Question: I want to create a form like the attached image. So far, <URL>.
'''
function gotoTask() {
var message = document.getElementById("goto").value;
goto_message.innerHTML = message;
}
function waitTask() {
var message = document.getElementById("wait").value;
wait_message.innerHTML = message;
}
'''
'''
body {
display: flex;
flex-direction: column;
align-items: center;
padding: 50px;
}
div.input_fields {
width: 50%;
display: flex;
justify-content: space-between;
align-items: center;
border: 1px solid #17375e;
border-radius: 15px;
padding: 10px 15px;
margin-bottom: 10px;
}
.task_window {
width: 50%
display: flex;
justify-content: space-between;
border: 1px solid #17375e;
border-radius: 15px;
padding: 10px 15px;
}
select {
padding: 3px 5px;
border-radius: 10px;
margin-right: 10px;
}
button {
background-color: #17375e;
color: #fff;
padding: 5px 15px;
border: 0px;
border-radius: 10px;
}
'''
'''
<body>
<div class="input_fields">
<label for="goto">Go to</label>
<select id="goto">
<option value="Place 1">Place 1</option>
<option value="Place 2">Place 2</option>
<option value="Place 3">Place 3</option>
<option value="Place 4">Place 4</option>
</select>
<button type="button" onclick="gotoTask()">OK</button>
</div>
<div class="input_fields">
<label for="wait">Wait for</label>
<select id="wait">
<option value="Place 1">Place 1</option>
<option value="Place 2">Place 2</option>
<option value="Place 3">Place 3</option>
<option value="Place 4">Place 4</option>
</select>
<button type="button" onclick="waitTask()">OK</button>
</div>
<div class="task_window">
Task: <span id="goto_message"></span> <span id="wait_message"></span>
<button type="submit" onclick="pushTask()">OK</button>
</div>
</body>
'''
Basically it has several option inputs and each input have its own submit button which when clicked shows the selected option at the bottom of the page. My question is do I have to create a number of forms to make this happen or I can do this within one single form? Or is there any other way to do this altogether?

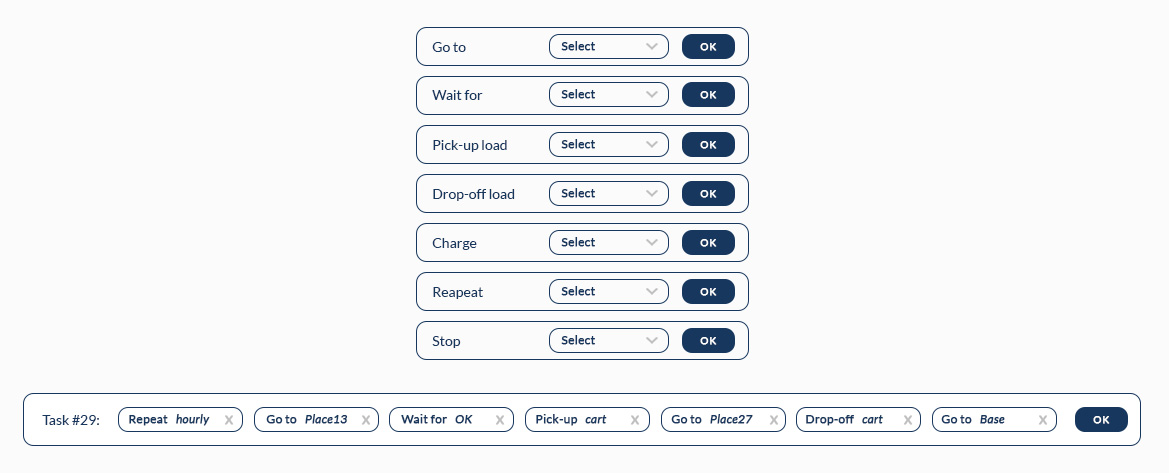
Answer: So here is how I finally did it.
'''
function createTaskFn(label, messageId) {
var task_value = document.getElementById(messageId).value;
var task_label = document.getElementById(label).textContent;
if (task_value) {
final_task.innerHTML += '<span class="task_box">${task_label}: ${task_value} <a onclick="clearTask(this)"><img src="cross.png"></a></span>';
}
}
function clearTask(e) {
e.parentElement.remove();
}
'''
'''
body {
display: flex;
flex-direction: column;
align-items: center;
padding-top: 50px;
}
div.input_fields {
display: flex;
justify-content: space-between;
align-items: center;
width: 80%;
border: 1px solid #17375e;
border-radius: 15px;
padding: 10px 15px;
margin-bottom: 10px;
}
.input_fields label {
width: 50%;
}
.input_fields select {
width: 30%;
padding: 3px 5px;
border-radius: 10px;
margin-right: 10px;
}
#final_task {
display: flex;
flex-wrap: wrap;
}
.task_window {
display: flex;
justify-content: space-between;
align-items: center;
width: 80%;
border: 1px solid #17375e;
border-radius: 15px;
margin-top: 100px;
padding: 10px 15px;
}
.task_box {
border: 1px solid #17375e;
padding: 3px 8px 3px 8px;
border-radius: 10px;
margin: 5px 5px;
}
span.task_box img {
padding-left: 10px;
cursor: pointer;
}
button.task_btn {
background-color: #17375e;
color: #fff;
padding: 5px 15px;
border: 0px;
border-radius: 10px;
}
'''
'''
<body>
<div class="input_fields">
<label for="goto" id="goto_label">Go to</label>
<select id="goto">
<option value="" selected disabled hidden>Select</option>
<option value="Place 1">Place 1</option>
<option value="Place 2">Place 2</option>
<option value="Place 3">Place 3</option>
<option value="Place 4">Place 4</option>
</select>
<button type="button" onclick="createTaskFn('goto_label', 'goto')" class="task_btn">
OK
</button>
</div>
<div class="input_fields">
<label for="wait" id="wait_label">Wait for</label>
<select id="wait">
<option value="" selected disabled hidden>Select</option>
<option value="Place 1">Place 1</option>
<option value="Place 2">Place 2</option>
<option value="Place 3">Place 3</option>
<option value="Place 4">Place 4</option>
</select>
<button type="button" onclick="createTaskFn('wait_label', 'wait')" class="task_btn">
OK
</button>
</div>
<div class="input_fields">
<label for="pickup" id="pickup_label">Pick-up load</label>
<select id="pickup">
<option value="" selected disabled hidden>Select</option>
<option value="Place 1">Place 1</option>
<option value="Place 2">Place 2</option>
<option value="Place 3">Place 3</option>
<option value="Place 4">Place 4</option>
</select>
<button type="button" onclick="createTaskFn('pickup_label', 'pickup')" class="task_btn">
OK
</button>
</div>
<div class="input_fields">
<label for="wait" id="dropoff_label">Dropp-off load</label>
<select id="dropoff">
<option value="" selected disabled hidden>Select</option>
<option value="Place 1">Place 1</option>
<option value="Place 2">Place 2</option>
<option value="Place 3">Place 3</option>
<option value="Place 4">Place 4</option>
</select>
<button type="button" onclick="createTaskFn('dropoff_label','dropoff')" class="task_btn">
OK
</button>
</div>
<div class="input_fields">
<label for="charge" id="charge_label">Charge</label>
<select id="charge">
<option value="" selected disabled hidden>Select</option>
<option value="Place 1">Place 1</option>
<option value="Place 2">Place 2</option>
<option value="Place 3">Place 3</option>
<option value="Place 4">Place 4</option>
</select>
<button type="button" onclick="createTaskFn('charge_label', 'charge')" class="task_btn">
OK
</button>
</div>
<div class="input_fields">
<label for="repeat" id="repeat_label">Repeat</label>
<select id="repeat">
<option value="" selected disabled hidden>Select</option>
<option value="Place 1">Place 1</option>
<option value="Place 2">Place 2</option>
<option value="Place 3">Place 3</option>
<option value="Place 4">Place 4</option>
</select>
<button type="button" onclick="createTaskFn('repeat_label', 'repeat')" class="task_btn">
OK
</button>
</div>
<div class="input_fields">
<label for="stop" id="stop_label">Stop</label>
<select id="stop">
<option value="" selected disabled hidden>Select</option>
<option value="Place 1">Place 1</option>
<option value="Place 2">Place 2</option>
<option value="Place 3">Place 3</option>
<option value="Place 4">Place 4</option>
</select>
<button type="button" onclick="createTaskFn('stop_label', 'stop')" class="task_btn">
OK
</button>
</div>
<div class="task_window">
Task:
<div id="final_task"></div>
<button type="submit" onclick="pushTask()" class="task_btn">OK</button>
</div>
</body>
'''